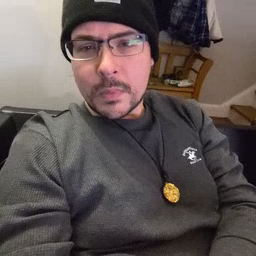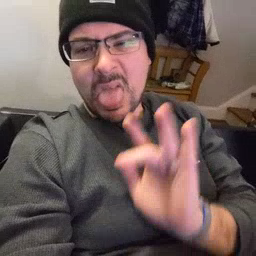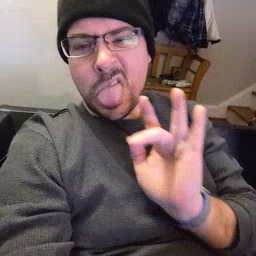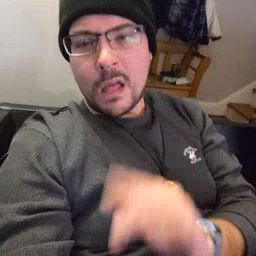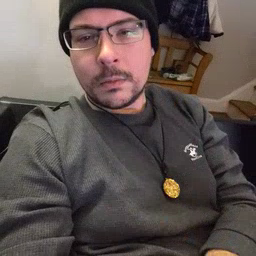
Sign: yucky